Field crop: tomato
Growth stage: 1
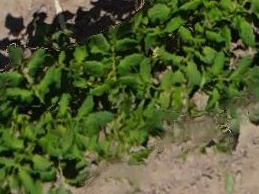
Species: tomato